Question: On the same machine using the same font (Arial) I get different text rending from Chrome and IE9:
'''
<html>
<head>
</head>
<body style="font-family: Arial;">
IIIIIIIII&#x2AF8;
IIIIIIIII&#x2B46;
IIIIIIIII&#x2A20;
IIIIIIIII&#x27A4;
IIIIIIIII&#x27A7;
IIIIIIIII&#x269E;
IIIIIIIII&#x25B6;
</body>
</html>
'''

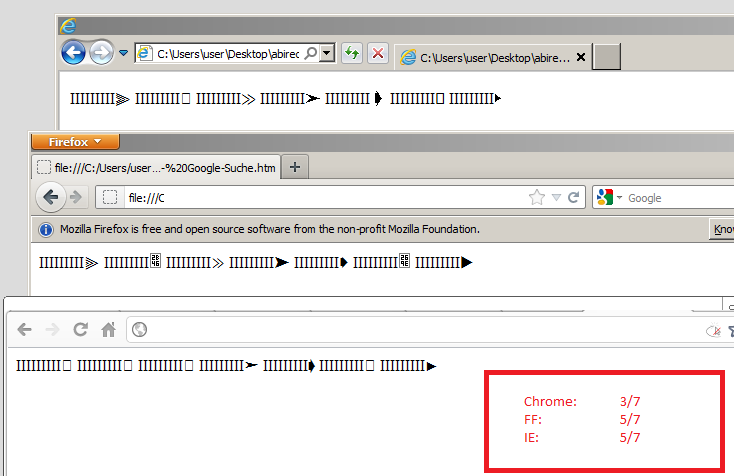
Answer: Your CSS property name has a typo, 'font-familiy' instead of 'font-family', so the declaration is ignored. However, the declaration would not affect the rendering much anyway, since Arial does not contain the special characters used. This means that browsers will try to pick up glyphs from different fonts, and their methods may vary here; IE is notorious for failing to do this in many occasions: it often cannot render a character even though some font in the system contains it.
To get better rendering, you need to analyze the support to the different characters in commonly available fonts and write suitable lists as values for the 'font-family' property. You may wish to define different lists for different characters, wrapping them inside 'span' (or, why not, 'font') elements.
For example, the first special character U+2AF8 ('') is present in a few fonts only, though in addition to those listed at
<URL>
the Cambria Math font contains it, too. So you could use for it
'''
font-family: Cambria Math, Symbola, Quivira, STIX, Code2000;
'''
You should also set the 'line-height' property for the enclosing block element (like 'p') to a reasonable value , like 1.3. Otherwise the very large inherent line height of Cambria Math may cause too large spacing between lines.